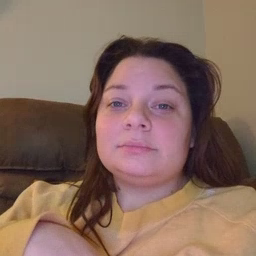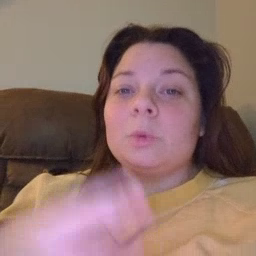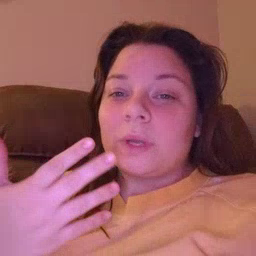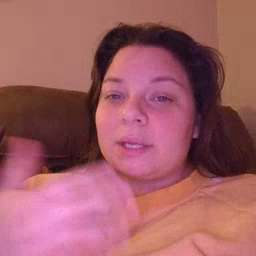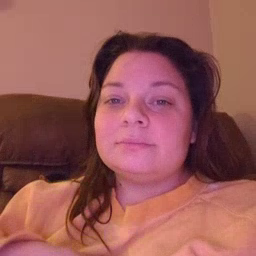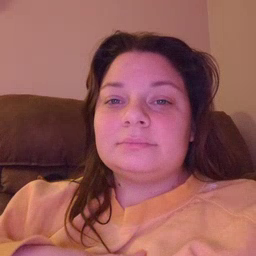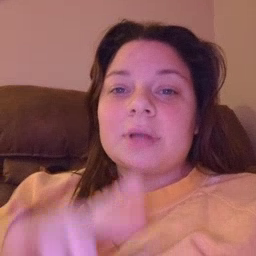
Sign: wait